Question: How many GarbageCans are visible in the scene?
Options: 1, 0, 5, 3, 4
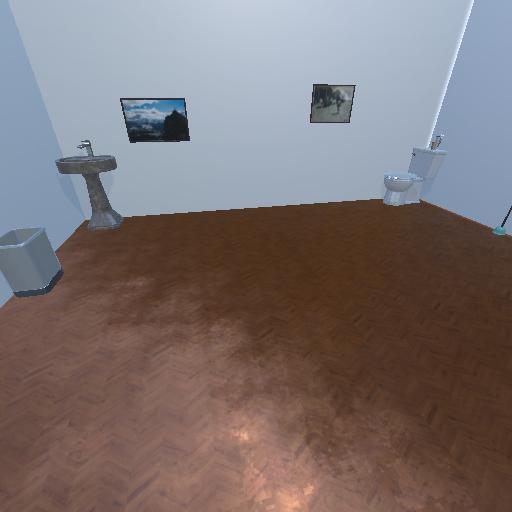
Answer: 1